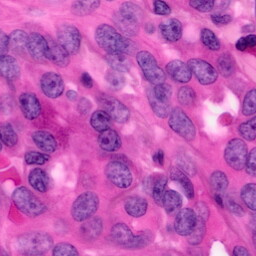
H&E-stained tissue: Pancreatic